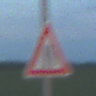
Verkehrszeichen: EinseitigVerengteFahrbahnRechts
Umgebung: Outdoor, Nature
Tageszeit: SunriseSunset
Wetter: PartlyCloudy
Licht: Natural
Jahreszeit: NotSpecified
Kontrast: MediumContrast